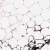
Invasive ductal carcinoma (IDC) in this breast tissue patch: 0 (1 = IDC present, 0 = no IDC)